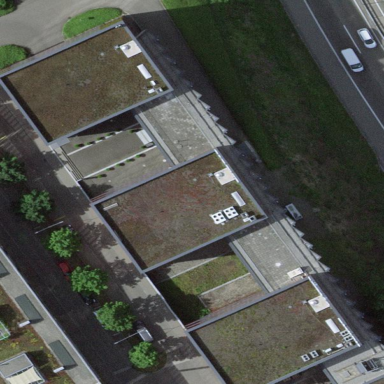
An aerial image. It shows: Office building.